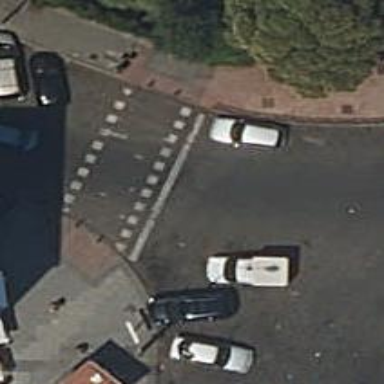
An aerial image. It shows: Road with traffic signals.